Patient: sex F, age 38
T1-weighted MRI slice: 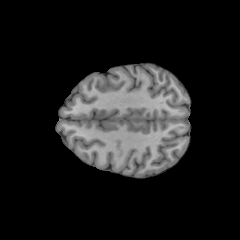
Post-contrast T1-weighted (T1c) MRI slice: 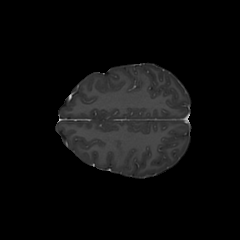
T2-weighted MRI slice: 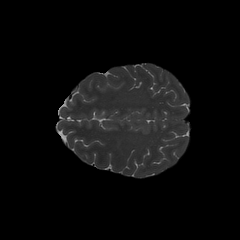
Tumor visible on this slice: no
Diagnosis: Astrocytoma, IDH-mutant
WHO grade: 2